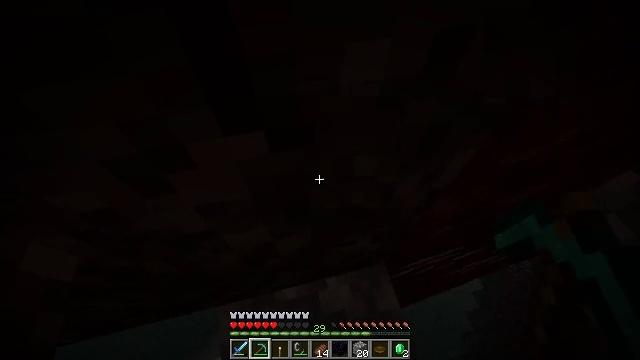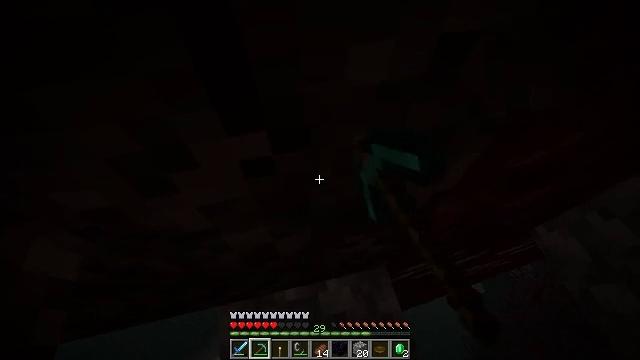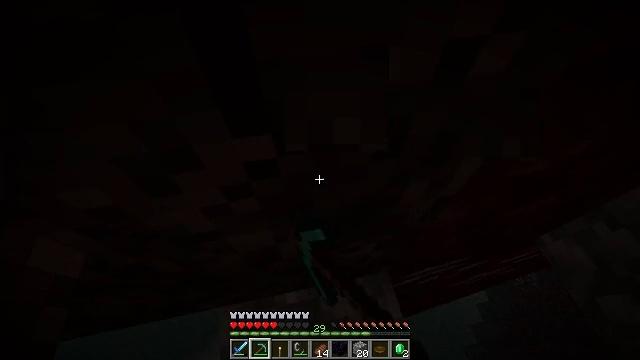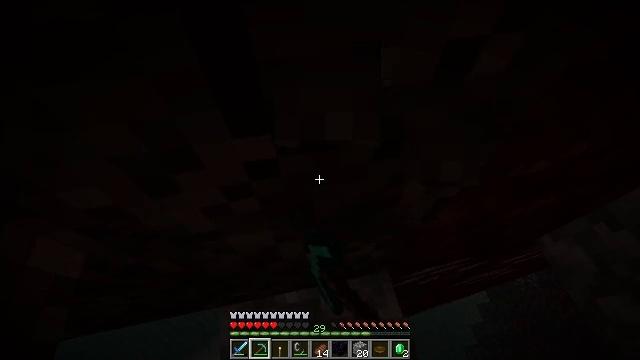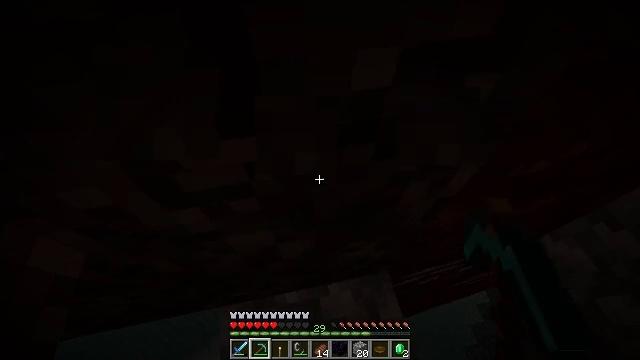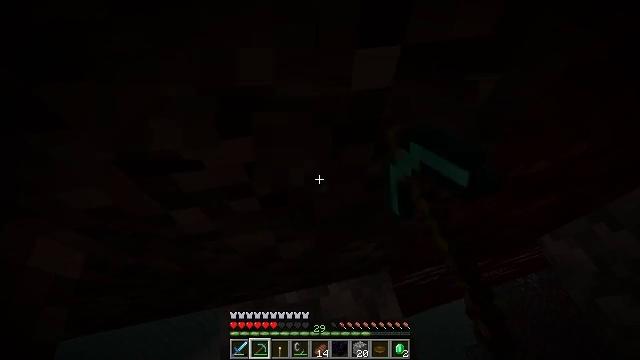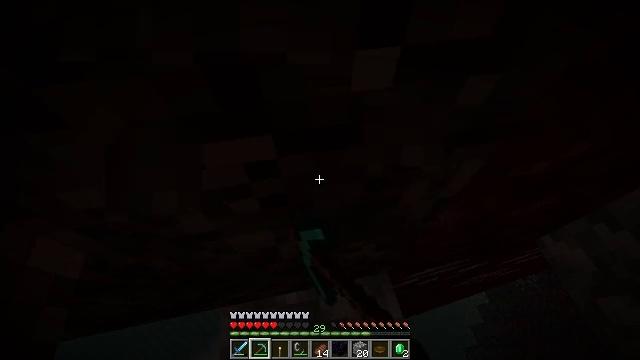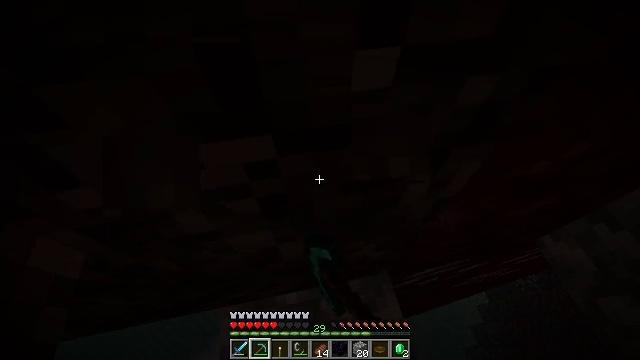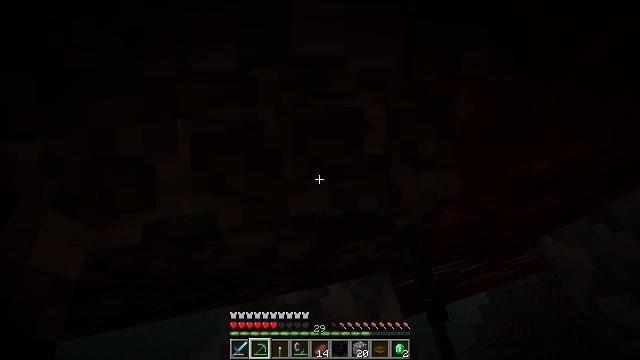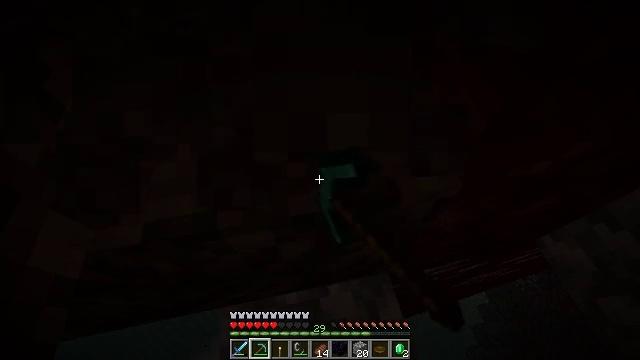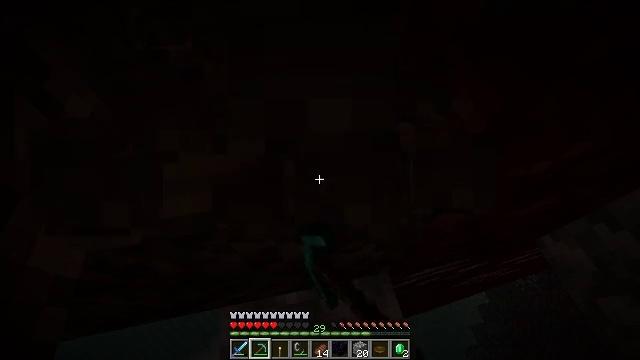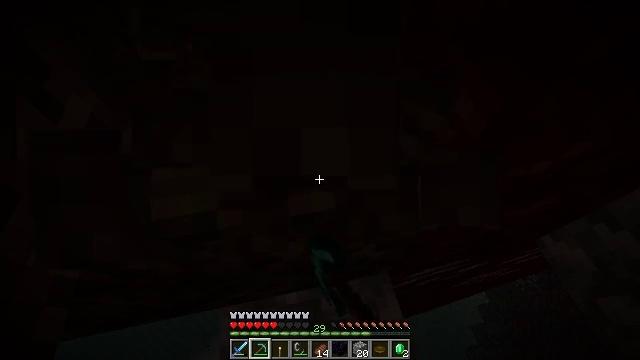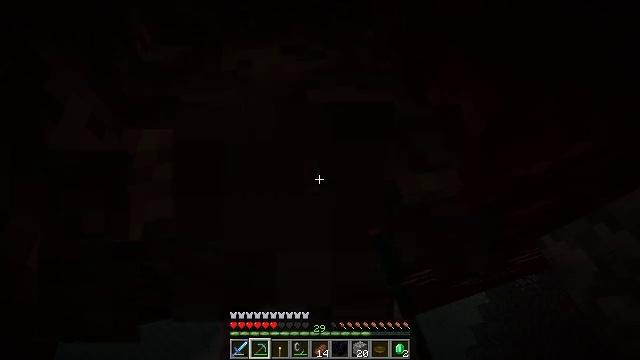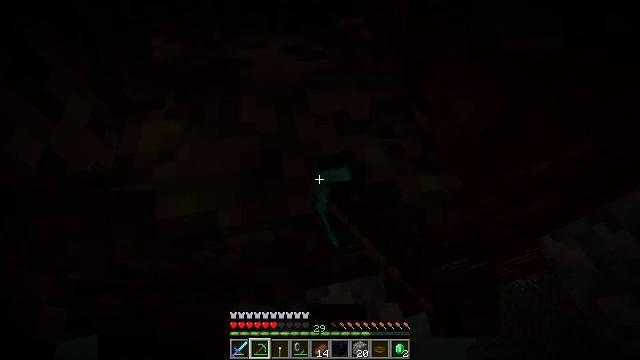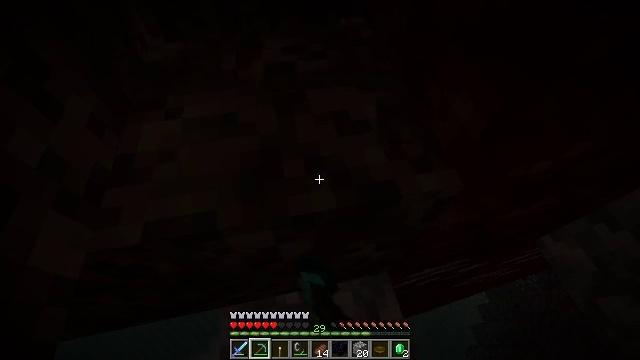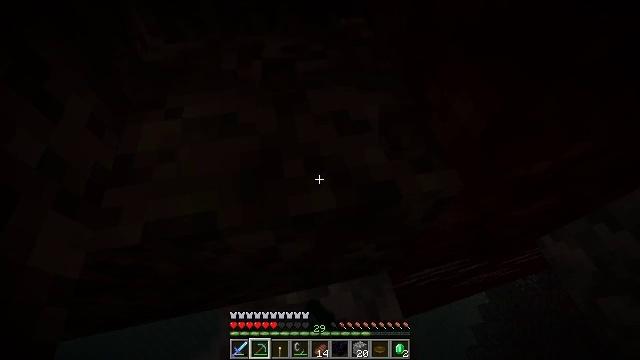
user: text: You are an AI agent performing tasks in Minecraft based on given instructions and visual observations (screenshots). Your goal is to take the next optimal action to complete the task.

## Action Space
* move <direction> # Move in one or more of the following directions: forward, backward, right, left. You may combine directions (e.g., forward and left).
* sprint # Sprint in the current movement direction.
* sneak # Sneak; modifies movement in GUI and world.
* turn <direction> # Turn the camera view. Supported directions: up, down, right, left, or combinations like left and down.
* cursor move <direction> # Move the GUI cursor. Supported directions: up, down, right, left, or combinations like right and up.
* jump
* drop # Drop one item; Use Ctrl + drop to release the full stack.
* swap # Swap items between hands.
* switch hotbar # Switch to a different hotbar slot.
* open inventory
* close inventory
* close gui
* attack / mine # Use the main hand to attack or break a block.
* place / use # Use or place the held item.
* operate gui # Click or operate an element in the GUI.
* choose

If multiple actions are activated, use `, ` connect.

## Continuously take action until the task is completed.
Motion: motion action
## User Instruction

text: Extract soul sand for building purposes.
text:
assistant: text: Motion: attack / mine
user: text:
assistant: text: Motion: turn left, attack / mine
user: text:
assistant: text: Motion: attack / mine
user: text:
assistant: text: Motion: attack / mine
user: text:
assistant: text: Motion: attack / mine
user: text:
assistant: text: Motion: attack / mine
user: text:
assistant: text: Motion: attack / mine
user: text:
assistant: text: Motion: attack / mine
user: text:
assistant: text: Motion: attack / mine
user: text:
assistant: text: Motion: attack / mine
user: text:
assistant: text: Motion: attack / mine
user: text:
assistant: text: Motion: attack / mine
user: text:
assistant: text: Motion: attack / mine
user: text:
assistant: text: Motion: attack / mine
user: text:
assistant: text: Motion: attack / mine
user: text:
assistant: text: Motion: attack / mine
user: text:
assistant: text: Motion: attack / mine
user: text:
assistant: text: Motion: attack / mine
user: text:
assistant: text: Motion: attack / mine
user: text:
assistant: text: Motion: attack / mine
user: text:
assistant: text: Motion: attack / mine
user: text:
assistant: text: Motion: attack / mine
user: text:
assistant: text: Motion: attack / mine
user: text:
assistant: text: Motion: attack / mine
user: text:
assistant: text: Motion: attack / mine
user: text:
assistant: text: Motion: attack / mine
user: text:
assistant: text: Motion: attack / mine
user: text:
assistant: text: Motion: attack / mine
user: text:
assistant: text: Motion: attack / mine
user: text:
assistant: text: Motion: attack / mine